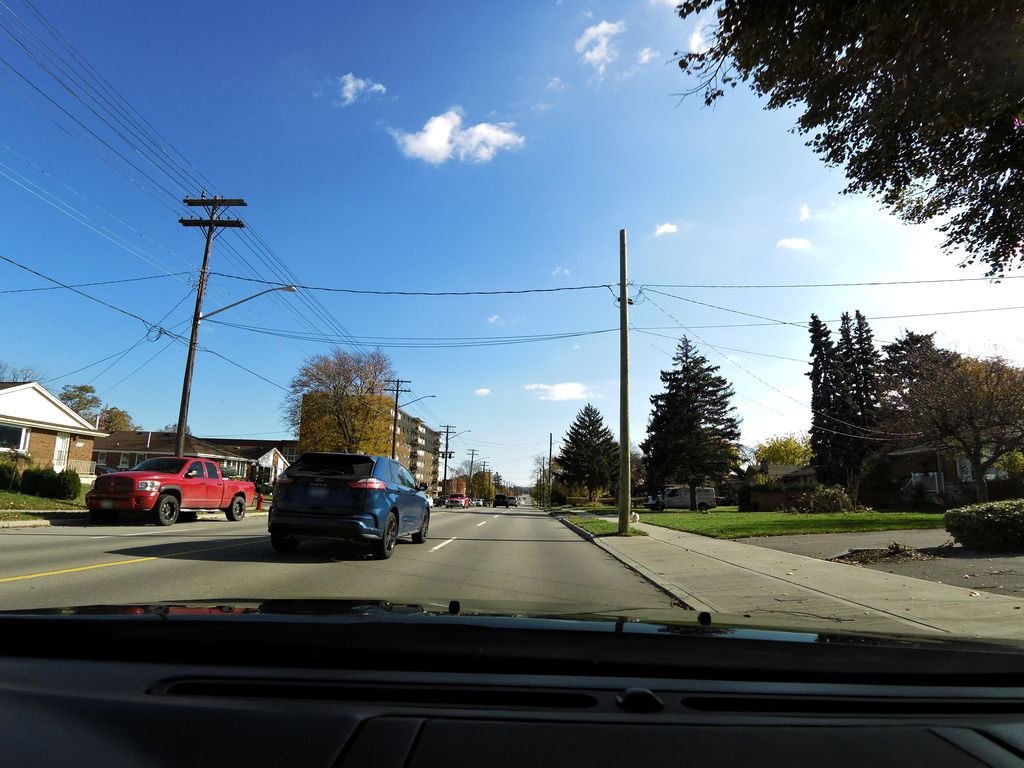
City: hamilton